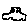
Label: car